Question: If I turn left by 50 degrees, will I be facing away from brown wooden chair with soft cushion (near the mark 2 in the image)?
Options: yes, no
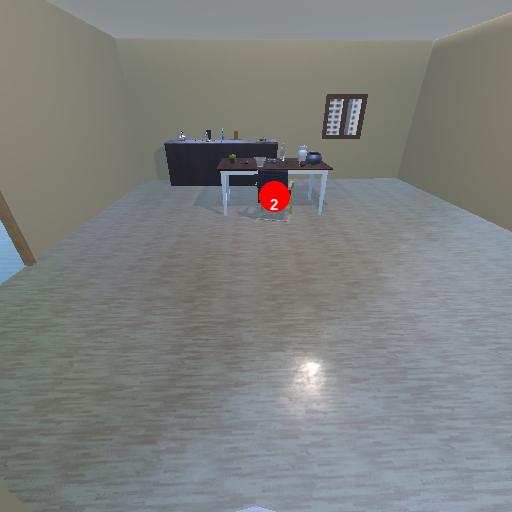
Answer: yes